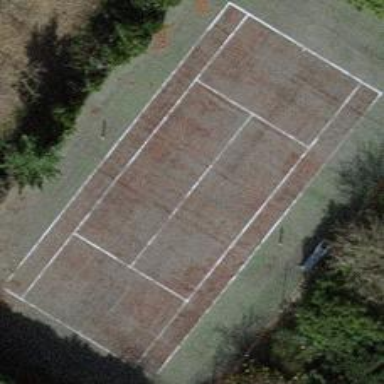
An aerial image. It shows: Tennis court on pitch designated for leisure land.